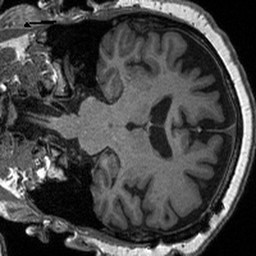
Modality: T1w
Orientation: coronal
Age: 74
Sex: male